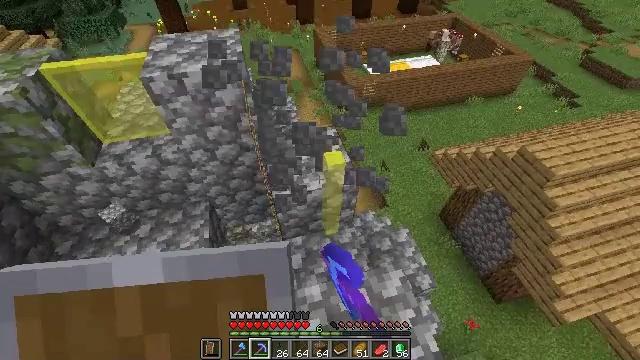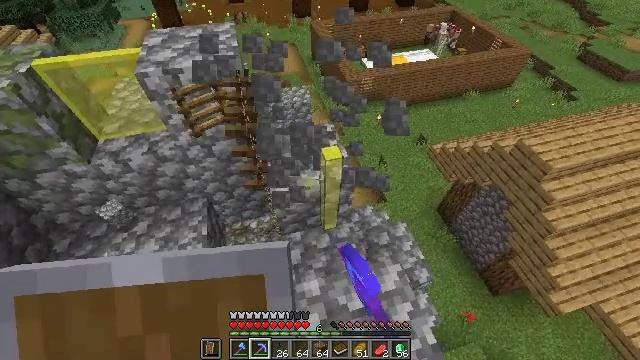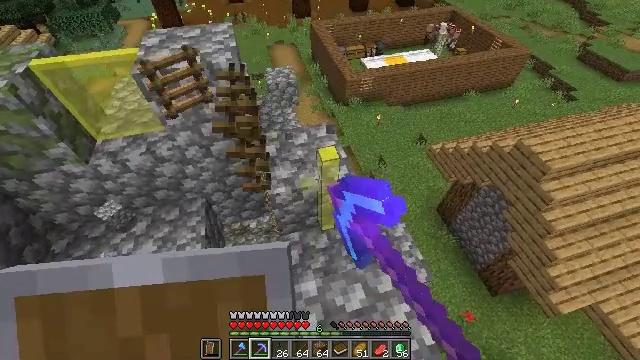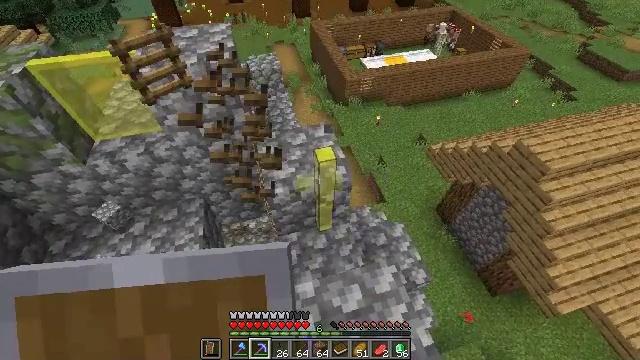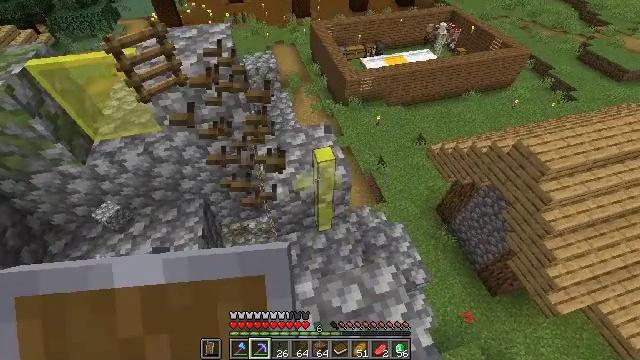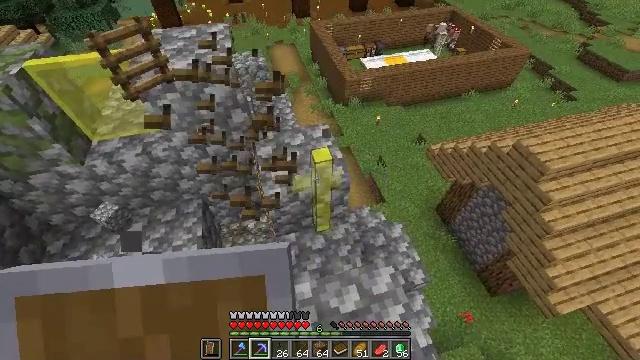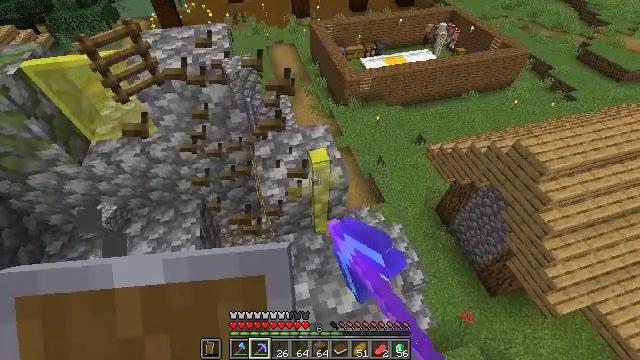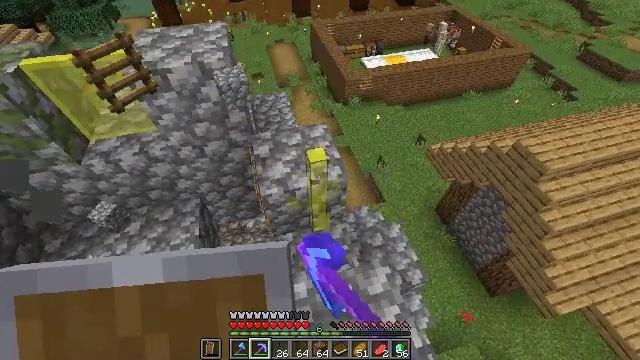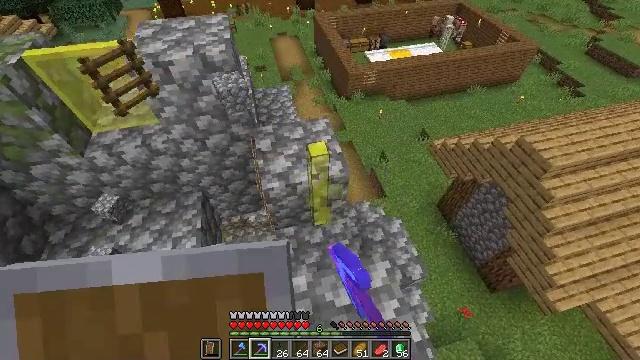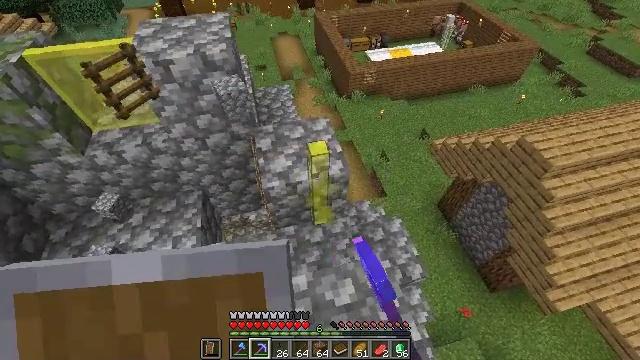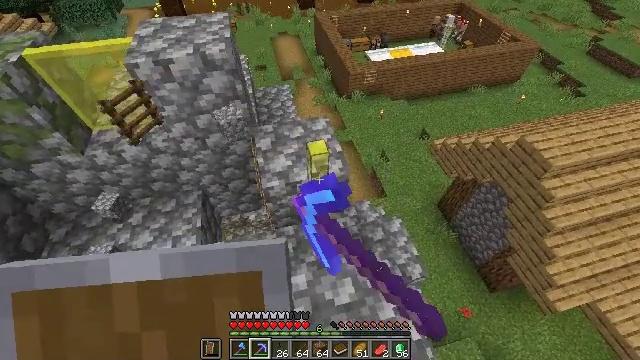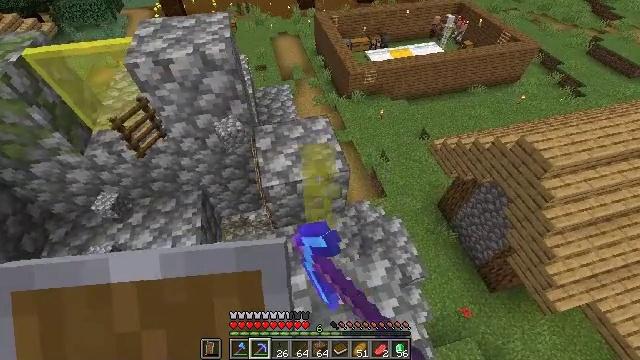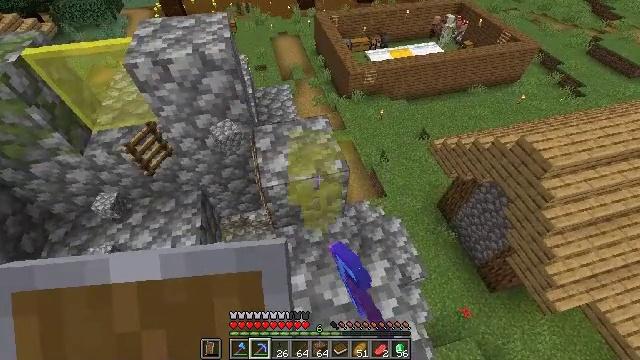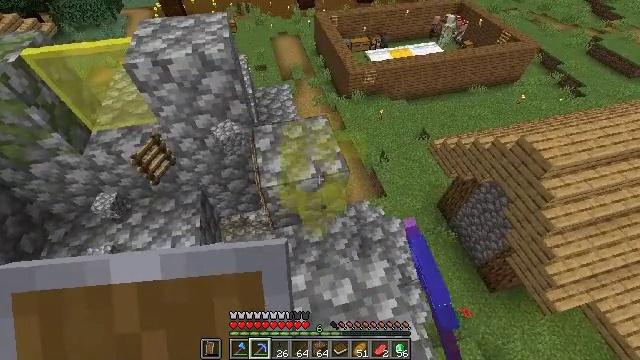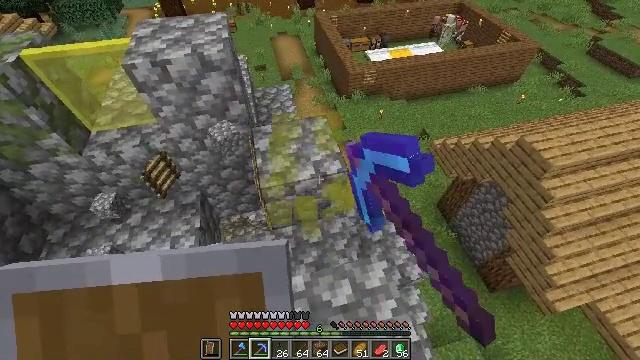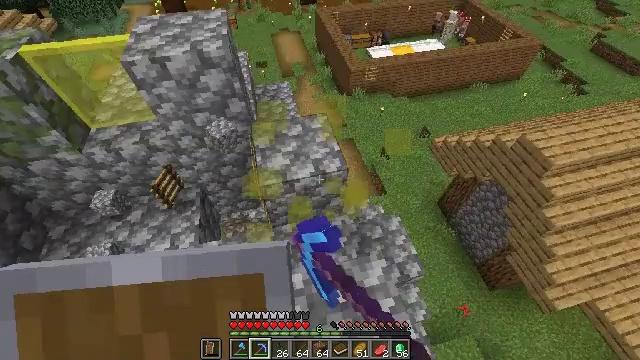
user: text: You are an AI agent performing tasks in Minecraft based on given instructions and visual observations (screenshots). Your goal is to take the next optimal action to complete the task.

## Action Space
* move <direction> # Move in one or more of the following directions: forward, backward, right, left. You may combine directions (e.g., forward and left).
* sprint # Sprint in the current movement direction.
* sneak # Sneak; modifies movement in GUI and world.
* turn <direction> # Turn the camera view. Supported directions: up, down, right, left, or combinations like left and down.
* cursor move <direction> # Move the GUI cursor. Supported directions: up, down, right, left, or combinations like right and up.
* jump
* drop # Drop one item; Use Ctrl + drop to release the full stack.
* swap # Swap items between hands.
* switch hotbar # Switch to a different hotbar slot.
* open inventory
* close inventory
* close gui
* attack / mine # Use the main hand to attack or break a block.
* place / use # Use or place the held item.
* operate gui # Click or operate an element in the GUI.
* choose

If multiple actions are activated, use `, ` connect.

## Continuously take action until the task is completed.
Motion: motion action
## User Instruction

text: Destroy the yellow stained glass pane to clear space.
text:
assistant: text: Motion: move forward, sneak, turn down, attack / mine
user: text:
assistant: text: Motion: move forward, sneak, attack / mine
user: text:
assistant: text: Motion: move forward, sneak, attack / mine
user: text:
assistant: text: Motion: move forward, sneak, attack / mine
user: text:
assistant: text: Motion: move forward, sneak, attack / mine
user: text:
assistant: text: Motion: move forward, sneak, attack / mine
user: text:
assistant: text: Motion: sneak, attack / mine
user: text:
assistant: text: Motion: sneak, turn down, attack / mine
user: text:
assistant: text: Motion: sneak, attack / mine
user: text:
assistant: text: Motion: sneak, attack / mine
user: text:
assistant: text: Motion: sneak, attack / mine
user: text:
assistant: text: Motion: move forward, sneak, attack / mine
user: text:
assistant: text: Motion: move forward, sneak, attack / mine
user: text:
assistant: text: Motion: move forward, sneak, attack / mine
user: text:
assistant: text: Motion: move forward, sneak, attack / mine
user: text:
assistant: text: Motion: sneak, attack / mine